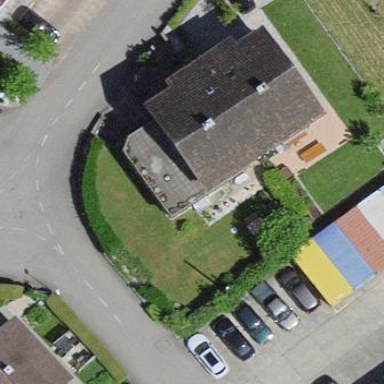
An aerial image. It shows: Terrace-style building with gabled roof.